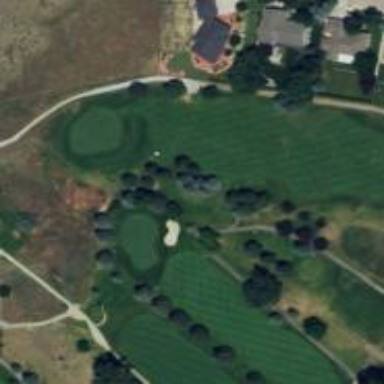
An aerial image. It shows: Scenic golf fairway.